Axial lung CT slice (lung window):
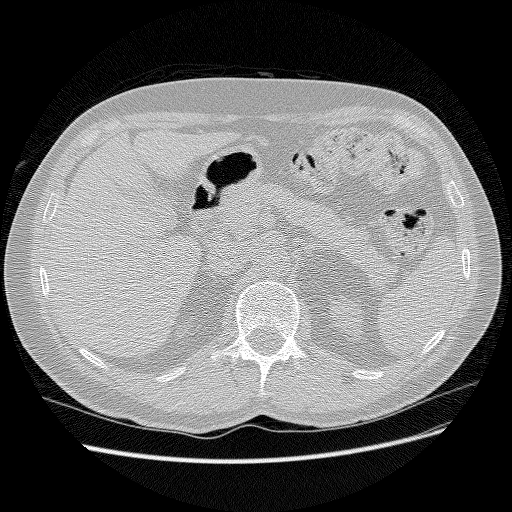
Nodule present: no